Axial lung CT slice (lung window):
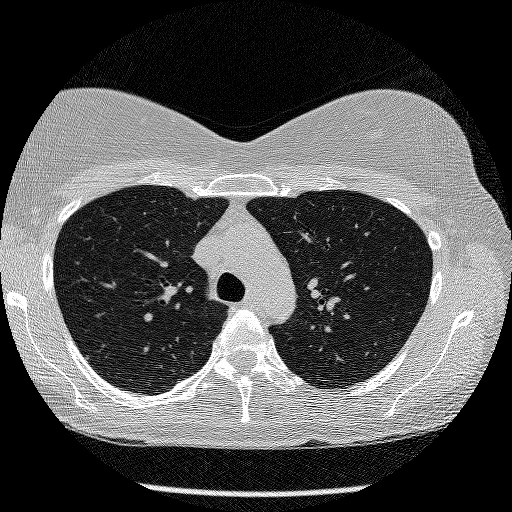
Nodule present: no